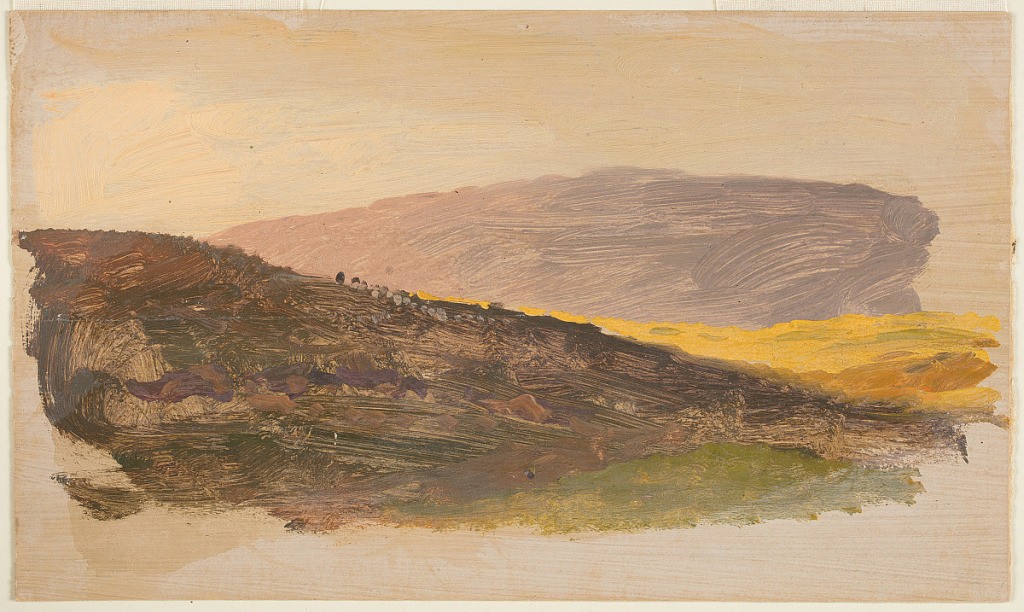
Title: Hillside
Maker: Frederic Edwin Church, American, 1826–1900
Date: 1868–80
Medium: Brush and oil on white paperboard
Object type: drawing
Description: Landscape sketch showing a view of overlapping hillsides. In the middle distance at center, a dark brown, purplish hillside descends from center left to lower right, while a bright yellowish-green patch of terrain is visible beyond it at right. In the background, a distant, rolling mountain range is rendered in a gradient from pink to light purple.